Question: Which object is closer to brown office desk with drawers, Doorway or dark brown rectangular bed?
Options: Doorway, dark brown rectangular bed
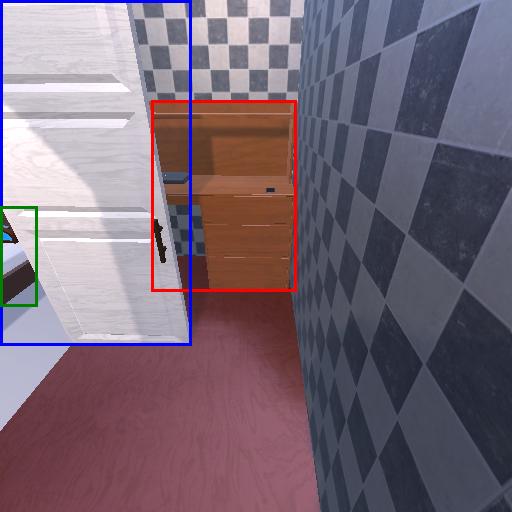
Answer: Doorway